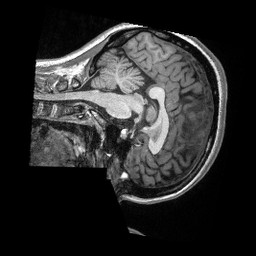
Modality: T1w
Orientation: sagittal
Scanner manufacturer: siemens
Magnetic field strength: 3 T
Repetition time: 2.3 s
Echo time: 0.00308 s